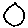
Label: circle